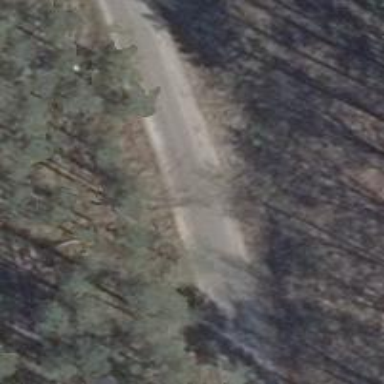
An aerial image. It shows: Unclassified road.